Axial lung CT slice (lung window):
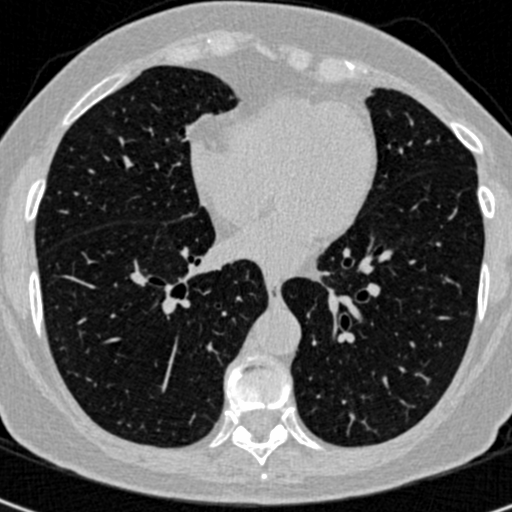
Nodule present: no